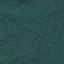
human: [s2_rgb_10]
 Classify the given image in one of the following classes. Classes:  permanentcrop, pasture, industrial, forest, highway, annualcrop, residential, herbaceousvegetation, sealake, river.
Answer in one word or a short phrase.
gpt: Forest